Current action and preconditions to check: path_clear

Your task: For each precondition in the list above, predict whether it will hold at this action.

Consider the current scene as observed from the mobile robot's camera, and analyze the predicted future states of all dynamic agents (e.g., people, animals, vehicles, or any moving entities) within the NEXT SECOND.

IMPORTANT: Only answer "very likely" if you are absolutely certain—based on strong, clear evidence—that a dynamic agent will violate the precondition in the predicted future state. Do NOT answer "very likely" for unlikely, ambiguous, or low-probability risks.

Ask yourself for each precondition: Is there a high probability, with clear and convincing evidence, that the predicted future states of any dynamic agent will interfere with the predicted future state of the currently executing action within the NEXT SECOND, causing that precondition to fail?

Assess the risk level based on these predictions. Use "likely" or "very likely" if motions create a clear risk of interference.

Use "neutral" or "improbable" if agents are nearby but their predicted paths are clearly diverging or non-conflicting.

Failure Risk Categories: "very improbable", "improbable", "neutral", "likely", "very likely"

Answer Format: Output ONLY the probability_of_failure value from these categories: "very improbable", "improbable", "neutral", "likely", "very likely"

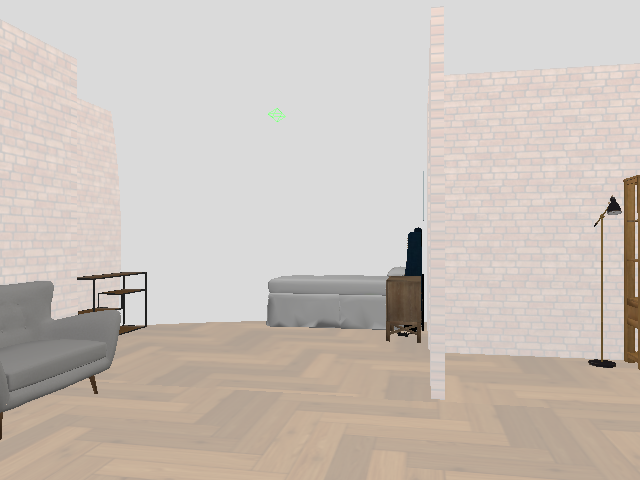

Answer: very improbable